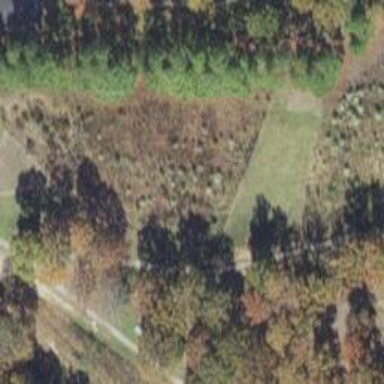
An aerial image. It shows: Disc golf tee.